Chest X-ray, PA view. Patient: 33 years old, sex F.
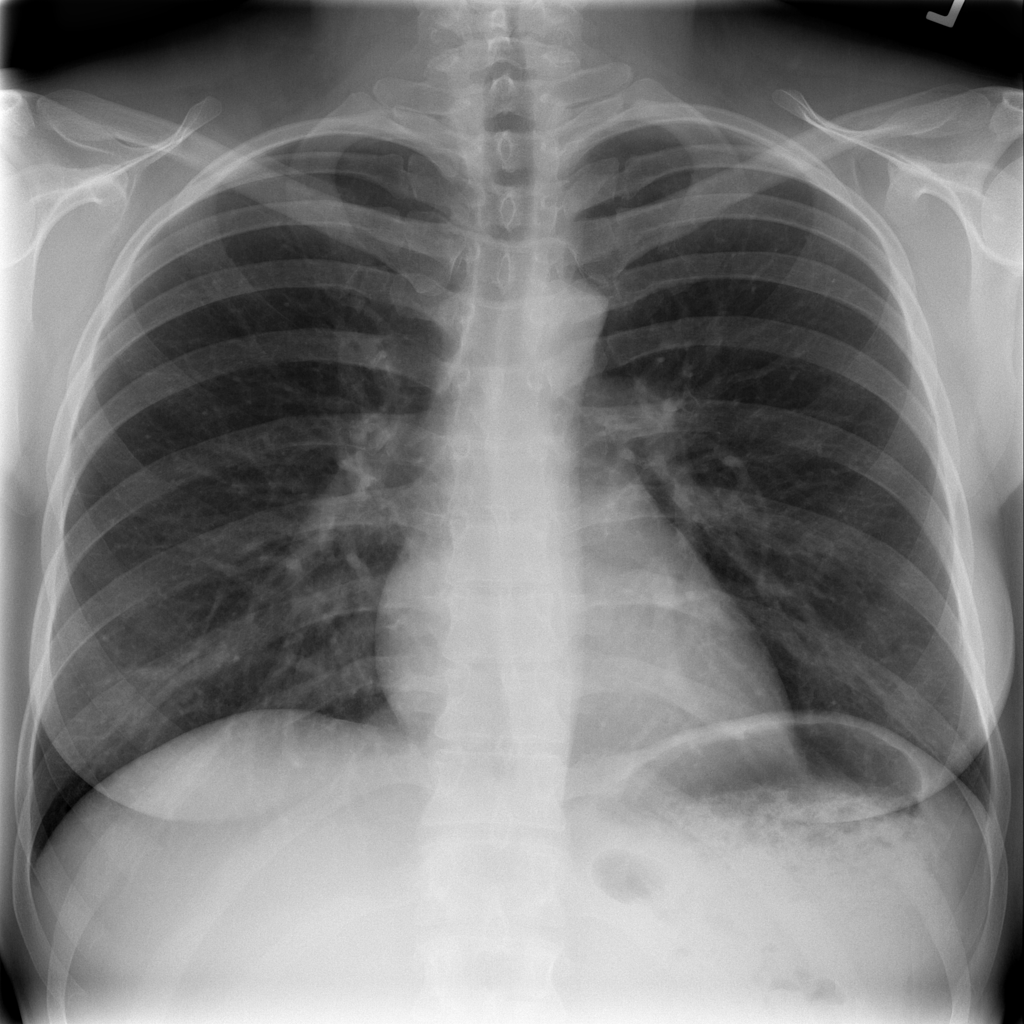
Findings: No Finding